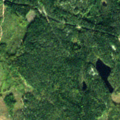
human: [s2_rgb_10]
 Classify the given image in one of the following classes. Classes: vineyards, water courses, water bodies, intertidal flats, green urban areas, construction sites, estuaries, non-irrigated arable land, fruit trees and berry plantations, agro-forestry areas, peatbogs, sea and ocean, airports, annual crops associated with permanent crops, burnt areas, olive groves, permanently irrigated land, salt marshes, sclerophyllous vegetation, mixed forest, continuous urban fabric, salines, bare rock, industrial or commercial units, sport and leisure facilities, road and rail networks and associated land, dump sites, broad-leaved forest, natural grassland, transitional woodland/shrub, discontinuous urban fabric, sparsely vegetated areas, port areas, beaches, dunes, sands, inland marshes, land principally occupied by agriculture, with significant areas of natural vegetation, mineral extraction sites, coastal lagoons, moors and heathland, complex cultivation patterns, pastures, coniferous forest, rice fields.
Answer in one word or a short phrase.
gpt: coniferous forest